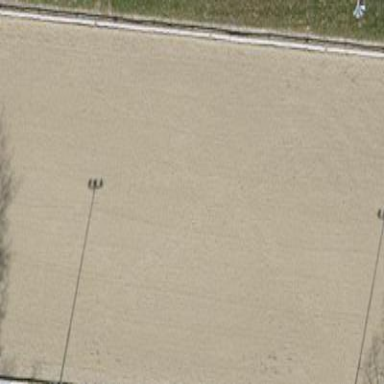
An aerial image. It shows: Equestrian pitch for leisure land sports.